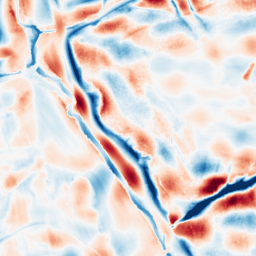
Category: wavelet
Decomposition family: wavelet_dwt
Decomposition parameters: wavelet: db8
level: 5
Upsampling method: bilinear
Upsampling parameters: scale: 8
Upsampling scale: 8